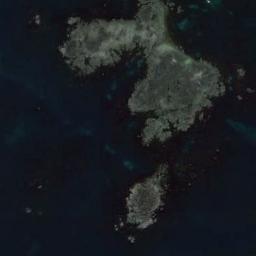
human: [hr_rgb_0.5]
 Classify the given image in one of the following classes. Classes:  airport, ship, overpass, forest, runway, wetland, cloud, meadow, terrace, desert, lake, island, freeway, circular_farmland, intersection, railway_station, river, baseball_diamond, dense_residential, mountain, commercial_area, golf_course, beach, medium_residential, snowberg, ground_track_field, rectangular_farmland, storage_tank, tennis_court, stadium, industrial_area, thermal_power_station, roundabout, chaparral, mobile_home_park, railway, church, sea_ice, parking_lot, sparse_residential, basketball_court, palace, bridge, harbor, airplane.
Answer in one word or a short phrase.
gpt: island